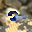
Label: 2